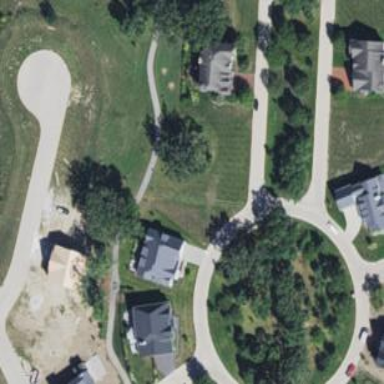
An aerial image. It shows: Circular junction on residential road.